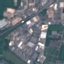
Land use / land cover class: Industrial